Question: When I'm trying to create android application in intellij idea I get the following
'''
The project wasn't generated by 'android' tool
: can't find sdkmanager.jar
/Users/timon/development/android-sdk-mac_x86/tools/android: line 30: dirname: command not found
/Users/timon/development/android-sdk-mac_x86/tools/android: line 33: basename: command not found
/Users/timon/development/android-sdk-mac_x86/tools/android: line 40: dirname: command not found
/Users/timon/development/android-sdk-mac_x86/tools/android: line 44: dirname: command not found
/Users/timon/development/android-sdk-mac_x86/tools/android: line 48: basename: command not found
'''
showing the window:

I tried to set up PATH variables locating android SDK but it doesn't help. Android SDK is installed correctly and I can create and run android projects in Eclipse. What am I doing wrong? It seems like very common error. Please help!
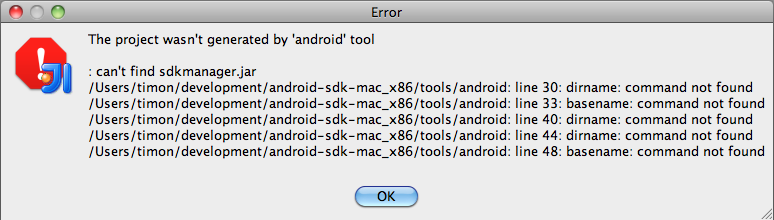
Answer: This looks like a path problem. I don't know exactly what's going on but you might want to try opening the app from the command line rather than through Finder. This way it will inherit your PATH - it doesn't when you launch from Finder. In general, even when I don't have problems, I make sure to run Intellij from the command line.